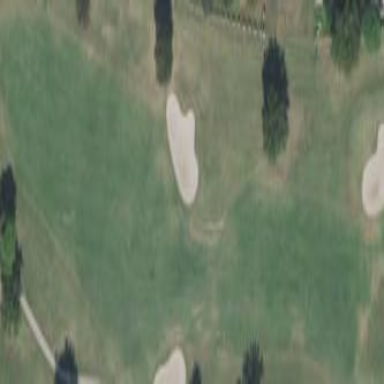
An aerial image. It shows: Golf fairway surrounded by grass.